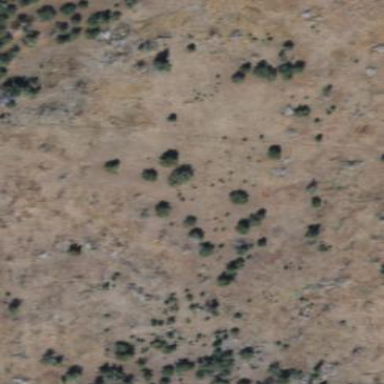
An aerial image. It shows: Patch of scrub vegetation.